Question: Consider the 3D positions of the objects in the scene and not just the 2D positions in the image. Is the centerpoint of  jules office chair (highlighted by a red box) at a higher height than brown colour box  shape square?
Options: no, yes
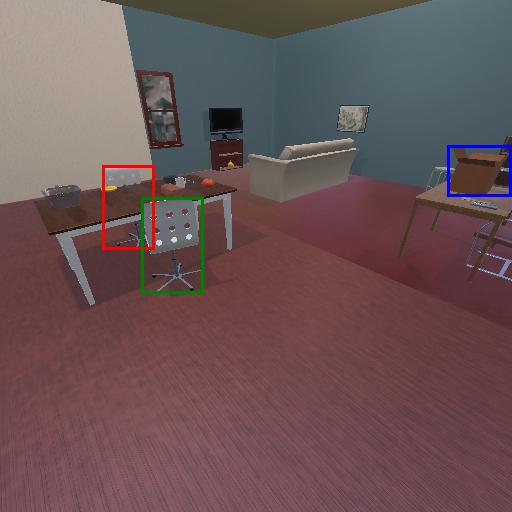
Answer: no